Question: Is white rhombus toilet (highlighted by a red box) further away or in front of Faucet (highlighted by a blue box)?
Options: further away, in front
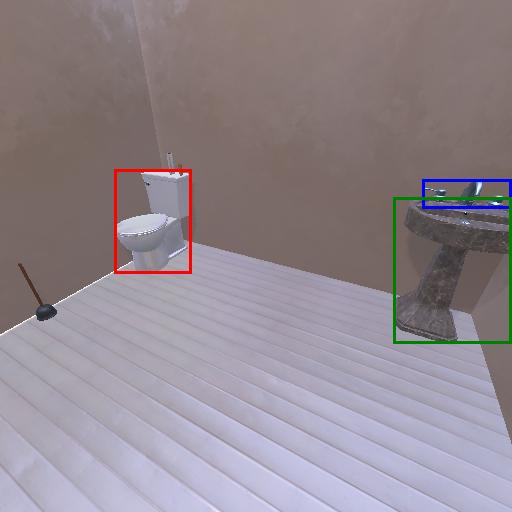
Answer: further away